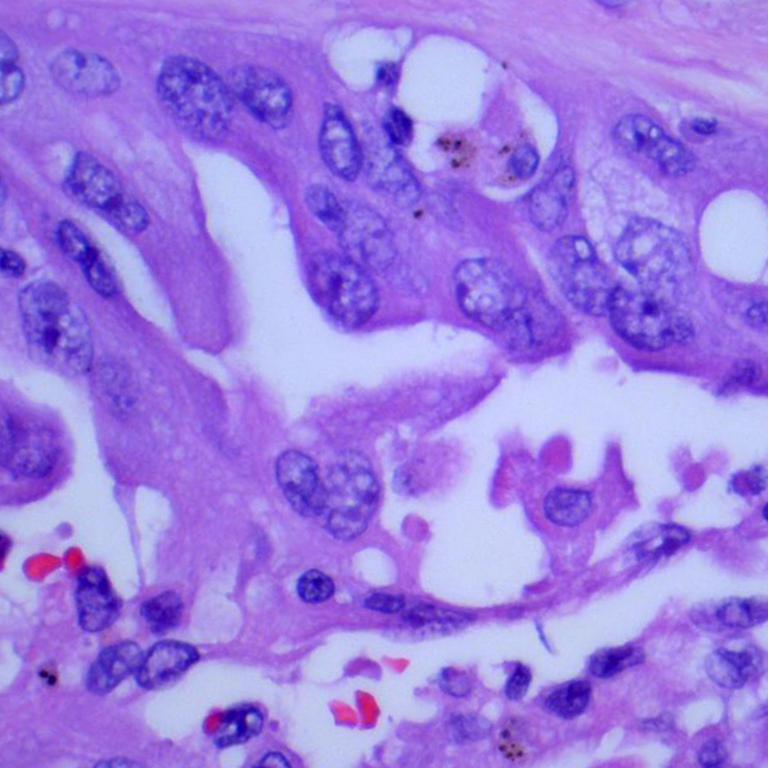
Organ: lung
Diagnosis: adenocarcinomas